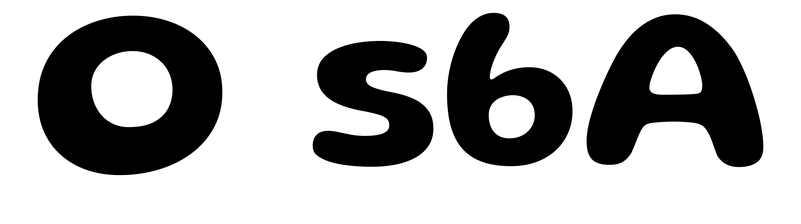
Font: Gluten_SemiBold